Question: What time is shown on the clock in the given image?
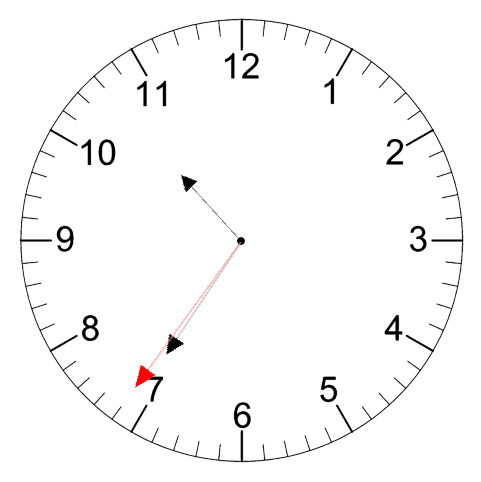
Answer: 10:35:36